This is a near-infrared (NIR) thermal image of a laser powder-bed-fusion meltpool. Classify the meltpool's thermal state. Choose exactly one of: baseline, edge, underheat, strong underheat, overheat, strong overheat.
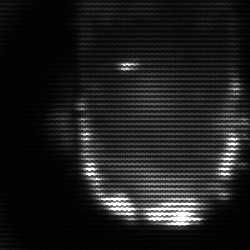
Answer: baseline